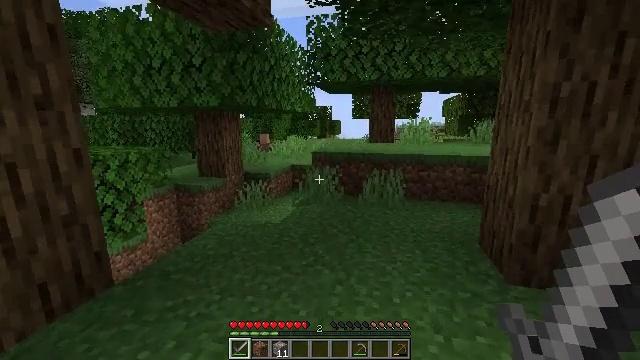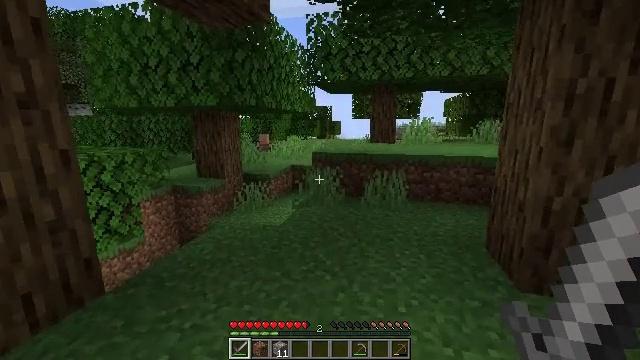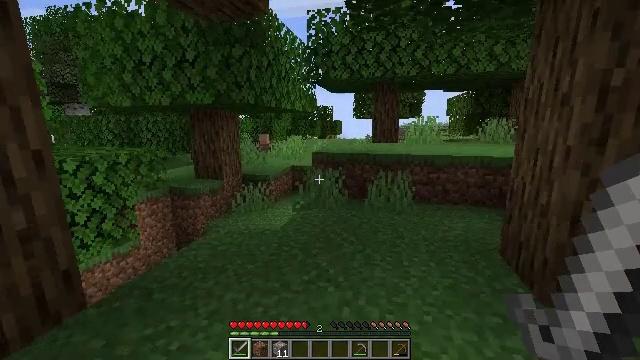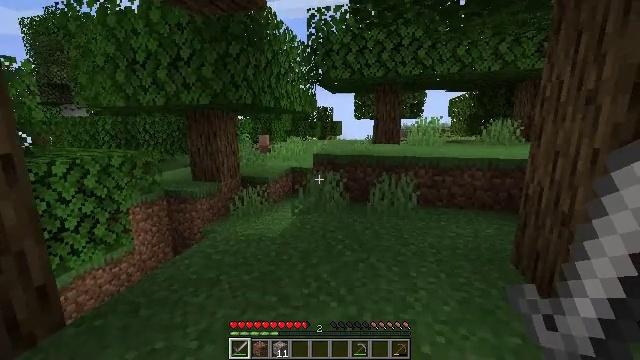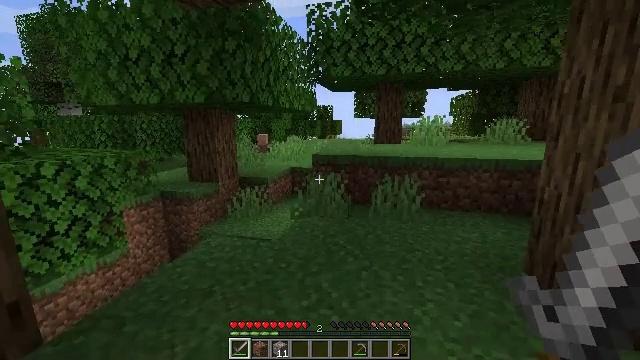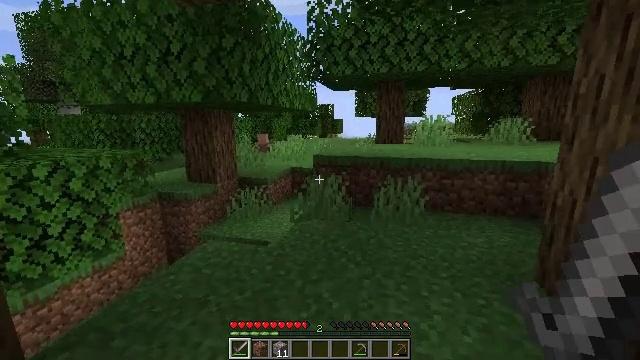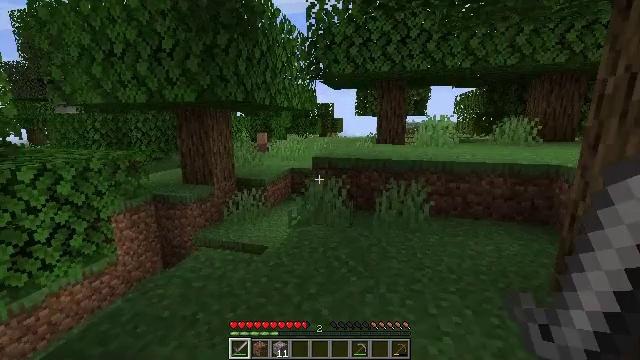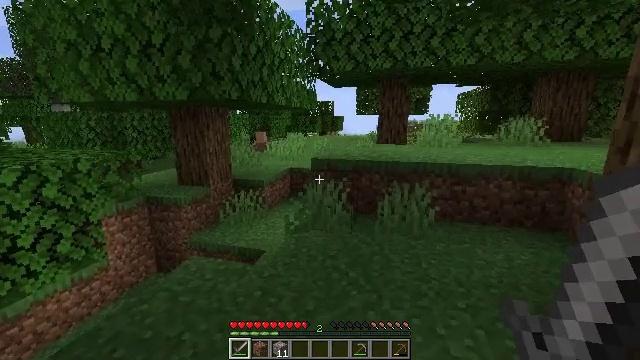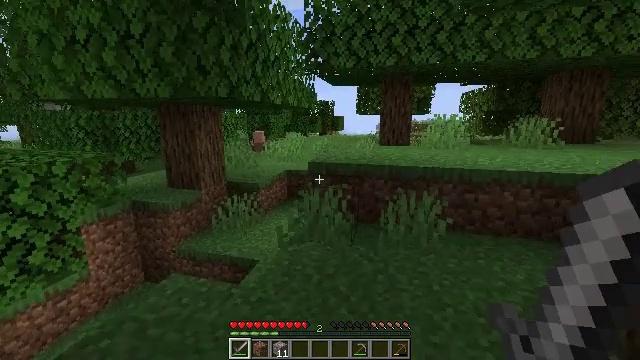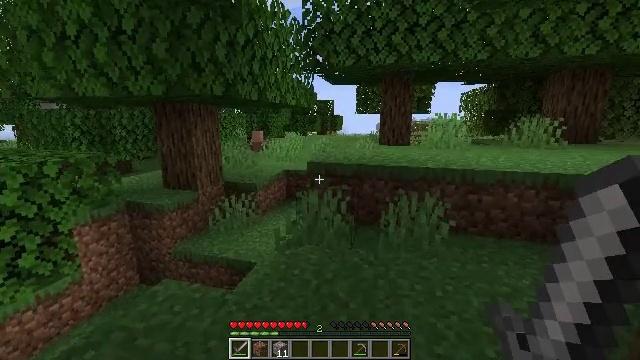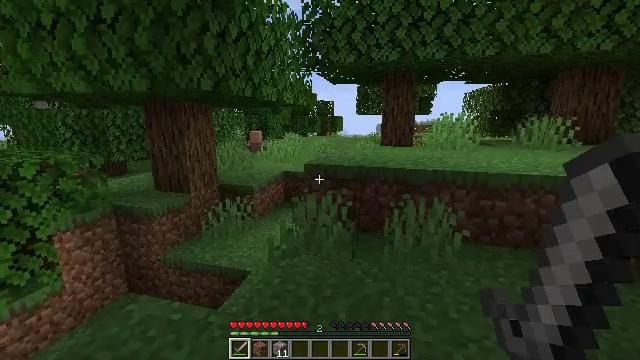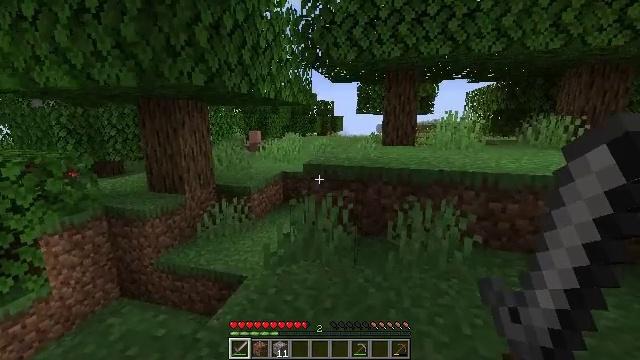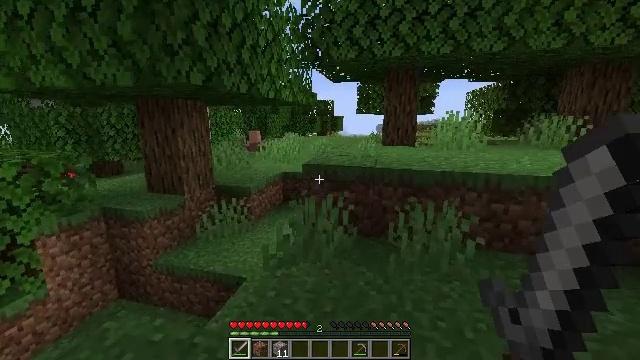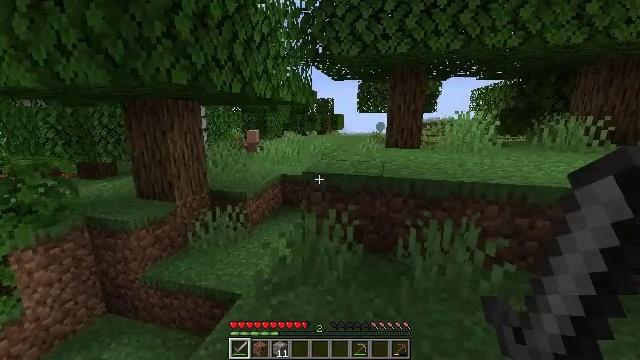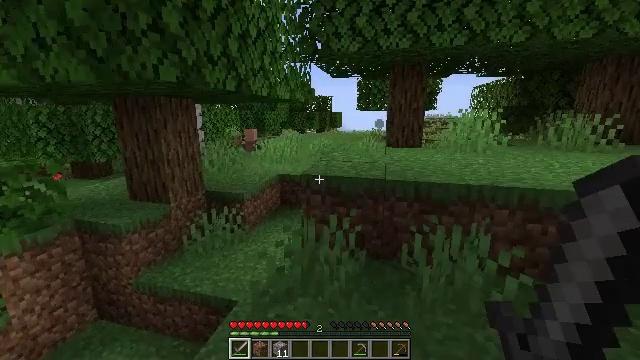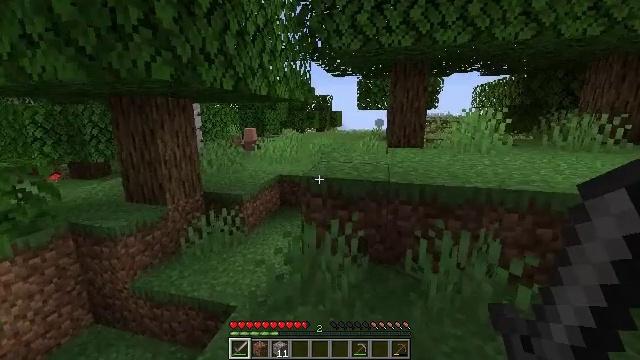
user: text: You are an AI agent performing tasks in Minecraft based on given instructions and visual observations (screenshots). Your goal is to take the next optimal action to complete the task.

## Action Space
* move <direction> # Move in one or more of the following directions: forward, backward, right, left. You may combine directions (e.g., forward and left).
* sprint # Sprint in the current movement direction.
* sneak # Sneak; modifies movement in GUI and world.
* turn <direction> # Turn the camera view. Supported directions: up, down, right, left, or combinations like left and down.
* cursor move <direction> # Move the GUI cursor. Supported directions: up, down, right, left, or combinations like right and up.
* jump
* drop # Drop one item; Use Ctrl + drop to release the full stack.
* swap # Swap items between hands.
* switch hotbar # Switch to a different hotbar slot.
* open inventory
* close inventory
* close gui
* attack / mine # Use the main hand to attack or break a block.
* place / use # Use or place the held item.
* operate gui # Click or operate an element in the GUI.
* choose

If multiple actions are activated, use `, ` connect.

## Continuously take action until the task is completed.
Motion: motion action
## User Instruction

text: Retrieve the white bed for later use.
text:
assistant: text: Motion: move forward
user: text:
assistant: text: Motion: move forward
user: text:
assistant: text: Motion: move forward
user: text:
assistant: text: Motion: move forward
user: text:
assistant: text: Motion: move forward
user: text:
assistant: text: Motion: move forward
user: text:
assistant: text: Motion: move forward
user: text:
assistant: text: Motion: move forward
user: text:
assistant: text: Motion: move forward
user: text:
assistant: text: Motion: move forward
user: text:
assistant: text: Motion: move forward
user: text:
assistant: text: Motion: move forward
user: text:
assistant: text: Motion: move forward
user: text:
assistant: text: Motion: move forward
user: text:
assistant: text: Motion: move forward
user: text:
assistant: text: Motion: move forward
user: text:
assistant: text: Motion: move forward
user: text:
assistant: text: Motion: move forward
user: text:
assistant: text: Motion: move forward, jump
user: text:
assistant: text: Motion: move forward, jump
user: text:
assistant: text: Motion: move forward, jump
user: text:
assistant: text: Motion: move forward, jump
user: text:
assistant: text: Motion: move forward and move right, jump
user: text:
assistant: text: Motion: move forward and move right, jump
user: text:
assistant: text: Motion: move forward and move right, jump
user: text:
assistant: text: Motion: move forward and move right, jump
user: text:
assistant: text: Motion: move forward and move right, jump
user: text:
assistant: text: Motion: move forward and move right, jump
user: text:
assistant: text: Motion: move forward and move right, jump
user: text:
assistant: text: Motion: move forward and move right, jump